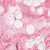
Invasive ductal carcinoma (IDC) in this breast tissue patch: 0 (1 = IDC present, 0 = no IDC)